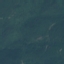
Land use / land cover: Forest